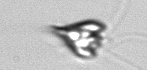
Label: Pyramimonas_longicauda